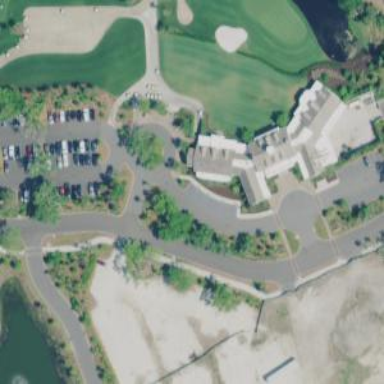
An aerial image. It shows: Clubhouse building for golf.